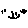
Label: smiley face